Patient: sex F, age 61
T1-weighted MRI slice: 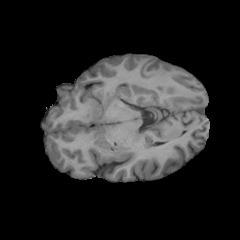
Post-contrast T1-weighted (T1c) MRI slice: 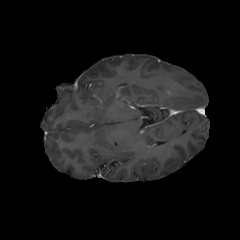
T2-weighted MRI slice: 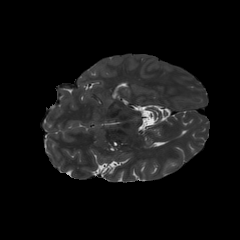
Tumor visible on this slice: yes
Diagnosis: Glioblastoma, IDH-wildtype
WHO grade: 4